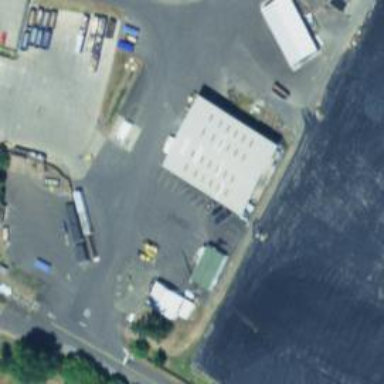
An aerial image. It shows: Recycling center.